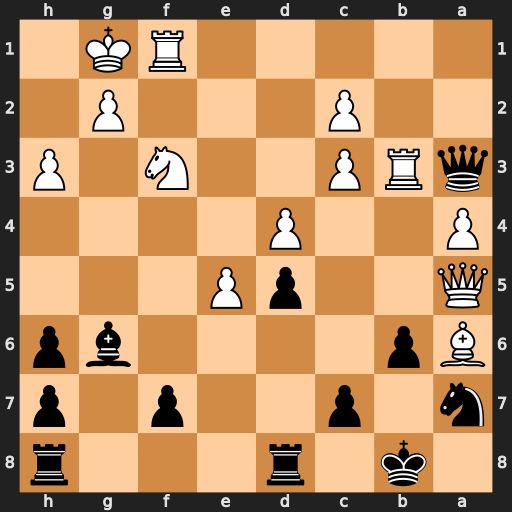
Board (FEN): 1k1r3r/n1p2p1p/Bp4bp/Q2pP3/P2P4/qRP2N1P/2P3P1/5RK1
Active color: b
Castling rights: -
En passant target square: -
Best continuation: Qxb3 cxb3 bxa5